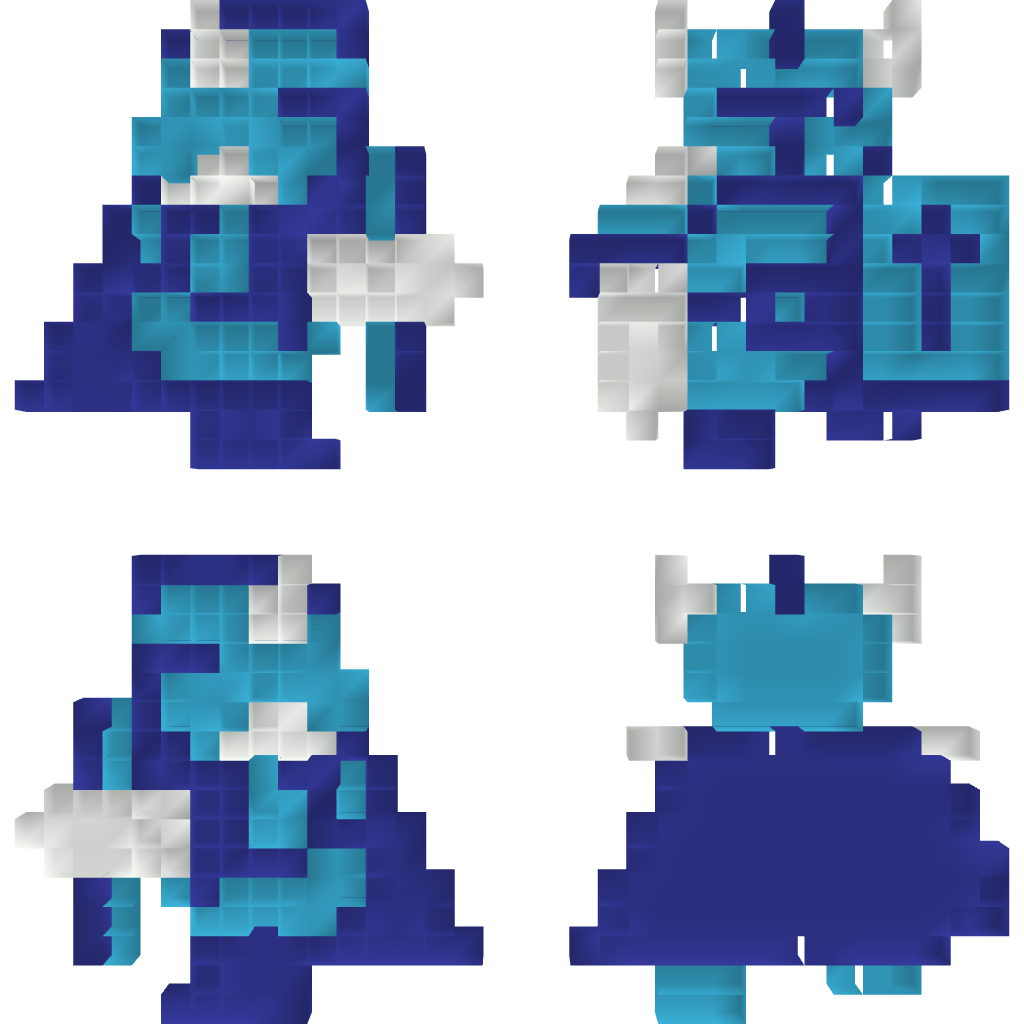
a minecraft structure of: Zelda/NES-Blue Darknut